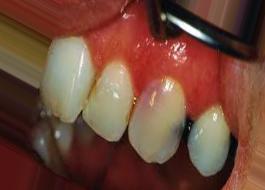
Condition: Tooth Discoloration